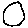
Label: circle